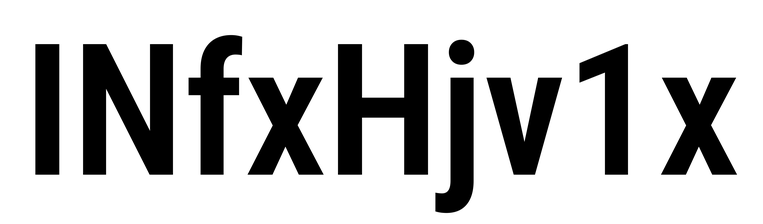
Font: Roboto_Condensed_SemiBold